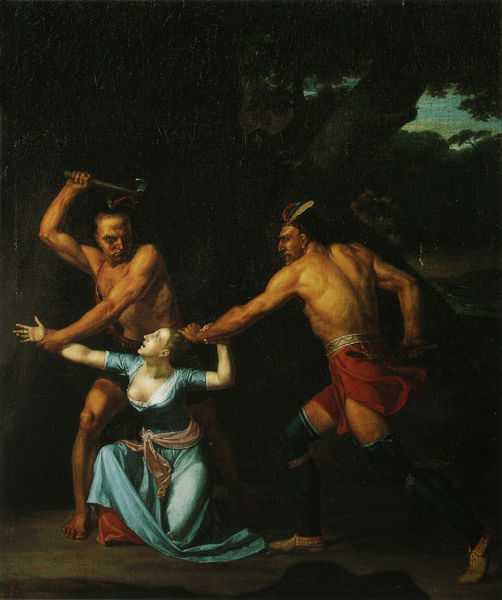
Titel: The Murder of Jane McCrea
Künstler: John Vanderlyn
Standort: Hartford (Connecticut)
Institution: Wadsworth Atheneum
Schlagwörter: baum, blau, dunkel, feder, gemälde, hand, himmel, kampf, lendenschurz, mann, nackt, schatten, schurz, weiß, bäume, gelb, grün, landschaft, menschen, mädchen, abend, bewegung, brust, busen, frau, haar, hintergrund, kleid, licht, männer, nacht, schwarz, türkis, blick, gürtel, rot, tuch, malerei, rock, arm, arme, band, falten, federn, hinrichtung, mensch, mord, tod, tot, hände, öl, erde, natur, boden, gewand, haare, lange haare, reich, wald, stock, adelige, beine, schärpe, füße, zwei, schuhe, amerika, angst, gewalt, krieg, wild, blue, feathers, fight, men, people, red, soldaten, white, black, dark, dress, falte, hair, lady, painting, skirt, woman, zopf, muskeln, festhalten, pink, brown, faltenwurf, halbnackt, knie, oberkörper, muskulös, strümpfe, barfuss, lendentuch, jungfrau, raub, waffen, überfall, brutal, knien, waffe, anschauen, bedrohung, himme, wood, sad, axt, hilfe, muskel, cloud, man, naked, rape, skin, sky, tree, ermordung, flehen, krieger, entführung, dunel, hills, trees, dicht, death, wildnis, feet, sash, kulisse, heilige, opfer, töten, forest, light, night, david, beil, bitte, shadow, schlagen, boots, martyr, bäumw, erschlagen, eine, british, hau, breast, hilflos, human, arms, clothes, neck, renaissance, ground, back, shoes, lendenschutz, dschungel, martyrium, indianer, legs, american, bare, helll, wilde, breasts, jew, grausam, pale, shadows, native, gnade, tomahawk, zerren, streitaxt, tan, kneeling, indian, tötung, evil, scary, violence, action, kill, eingeborene, vergewaltigung, skalp, beinschoner, knee, sleeves, kollonialismus, cruelty, hurt, killing, murder, muscles, mokassins, indigene, natives, weapon, slave, indians, jäger wilde, lendenschurts, mokkasin, mustkeln, niederringen, red indians, schlagen erschlagen, schnell flucht, skalb, skalpieren, wadenschoner, wald hinterhalt, zivilisiert, bosom, cleavage, native americans, execution, trunks, horror, power, ages, attack, axe, kanibalen, loincloth, beating, pilgrim, indigenous, punishment, jungle, kilt, humanism, bad, capture, intense, tension, shadowy, muscular, hebrew, boob, loincloths, savage, barfu´, cruel, shirtless, assault, hai, scalp, ax, chests, beat, zerrt, pathos, tit, buff, wonam, scalping, eblue, execuation, braves, med, semite, dark skinned, erligion, sympathy, cherokee, brithish, massachusetts, attacking, dismember, waistband, hatchet, disgust, sppoky, pathosformeln, ambush